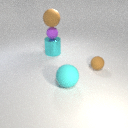
large cyan metal cylinder below small purple rubber sphere